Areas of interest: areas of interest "Liantou Electronics City"
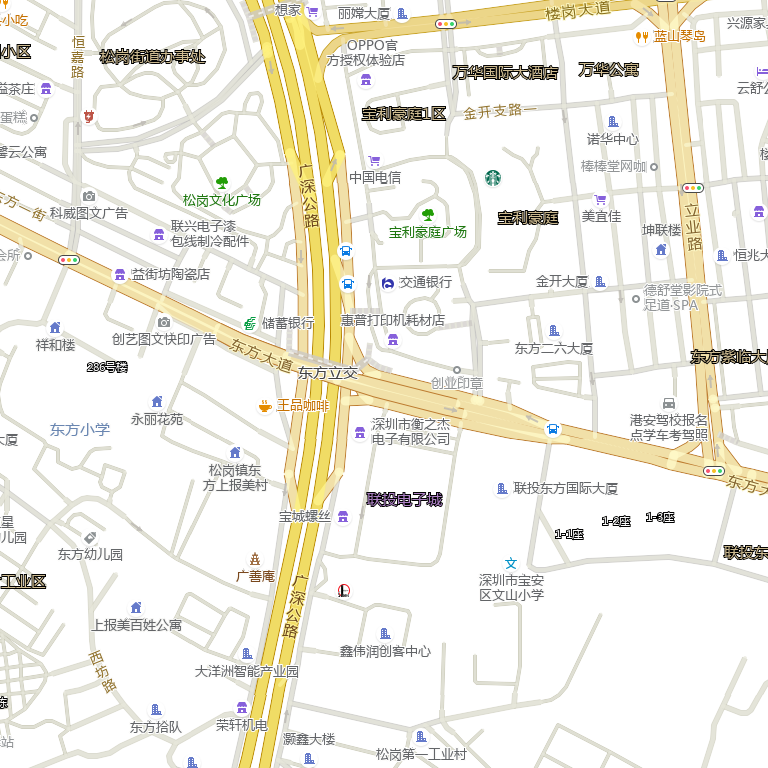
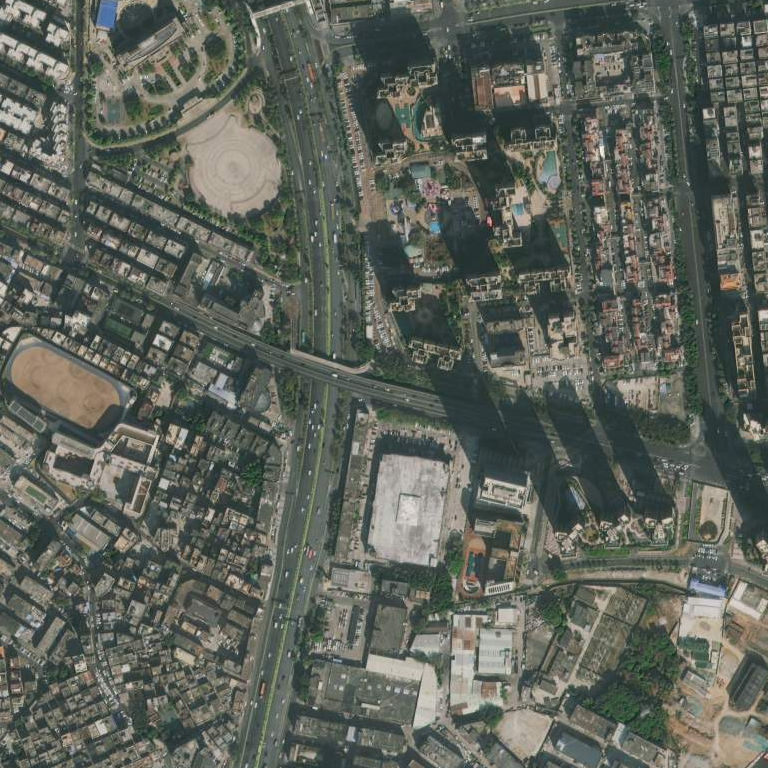